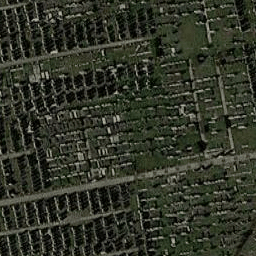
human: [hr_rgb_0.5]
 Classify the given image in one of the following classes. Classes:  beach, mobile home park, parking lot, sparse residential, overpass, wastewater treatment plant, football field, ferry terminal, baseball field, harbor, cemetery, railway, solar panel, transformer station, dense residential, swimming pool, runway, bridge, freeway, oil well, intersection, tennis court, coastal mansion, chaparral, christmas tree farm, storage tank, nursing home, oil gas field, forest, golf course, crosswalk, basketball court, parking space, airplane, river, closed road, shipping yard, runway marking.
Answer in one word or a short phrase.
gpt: cemetery